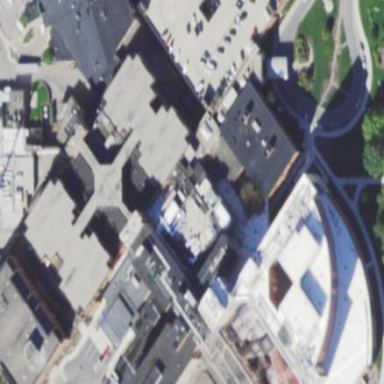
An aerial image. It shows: Hospital building.